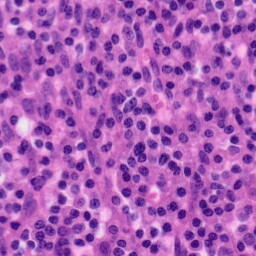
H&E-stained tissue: Tonsil